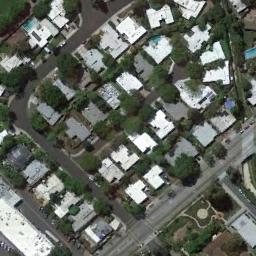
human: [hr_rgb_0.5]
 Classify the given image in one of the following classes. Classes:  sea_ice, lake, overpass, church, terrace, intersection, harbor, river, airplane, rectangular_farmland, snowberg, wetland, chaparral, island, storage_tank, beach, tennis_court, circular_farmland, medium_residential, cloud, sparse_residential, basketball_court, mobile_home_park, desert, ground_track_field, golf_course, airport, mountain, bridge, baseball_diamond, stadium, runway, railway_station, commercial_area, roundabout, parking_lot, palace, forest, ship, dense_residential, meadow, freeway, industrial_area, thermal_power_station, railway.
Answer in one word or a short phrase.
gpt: medium_residential